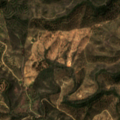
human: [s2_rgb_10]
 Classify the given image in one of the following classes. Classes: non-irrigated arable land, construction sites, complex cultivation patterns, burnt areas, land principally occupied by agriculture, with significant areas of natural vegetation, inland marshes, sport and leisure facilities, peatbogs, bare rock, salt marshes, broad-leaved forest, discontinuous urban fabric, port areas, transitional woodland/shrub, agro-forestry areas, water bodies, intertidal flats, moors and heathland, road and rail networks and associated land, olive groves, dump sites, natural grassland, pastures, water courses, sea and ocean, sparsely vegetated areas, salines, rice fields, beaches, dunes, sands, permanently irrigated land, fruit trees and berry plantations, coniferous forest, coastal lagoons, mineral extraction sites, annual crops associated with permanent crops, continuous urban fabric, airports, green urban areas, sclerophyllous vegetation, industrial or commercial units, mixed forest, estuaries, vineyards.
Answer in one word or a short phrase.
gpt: transitional woodland/shrub